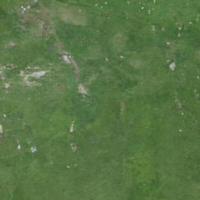
EUNIS habitat code: 26
Species observed at this site:
Saxifraga aizoides
Ranunculus glacialis